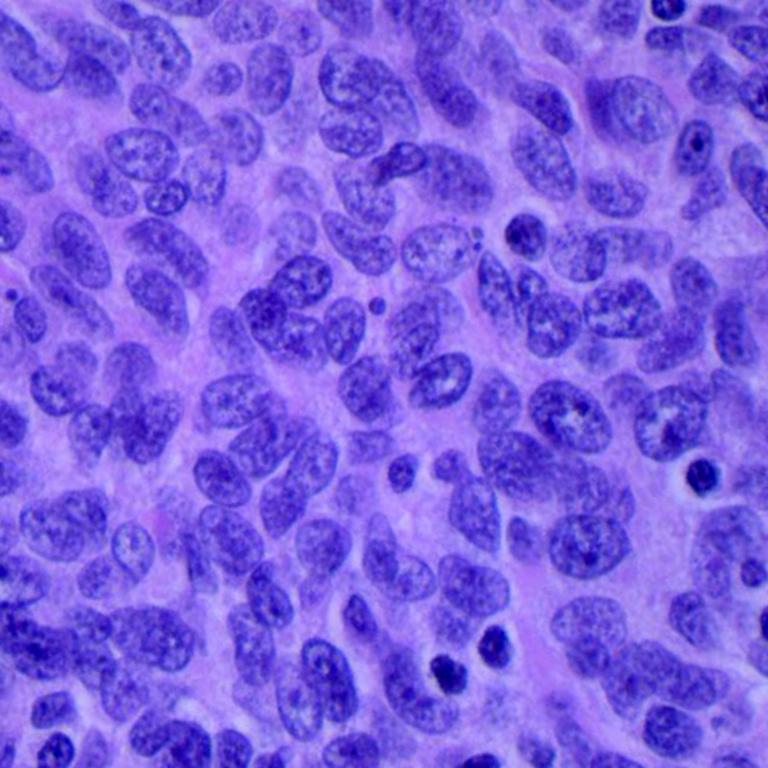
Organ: lung
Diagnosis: squamous carcinomas